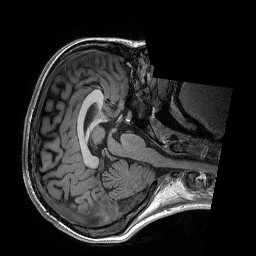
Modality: T1w
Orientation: axial
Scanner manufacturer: siemens
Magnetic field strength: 3 T